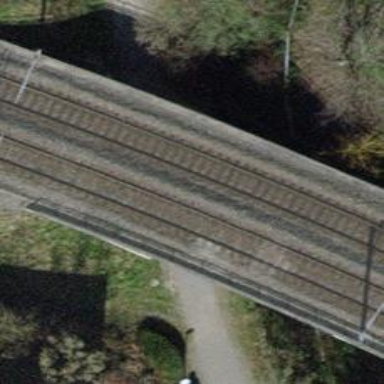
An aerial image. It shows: Railway bridge with electrified tracks and single contact line.